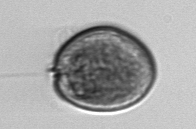
Label: Prorocentrum